Field crop: tomato
Growth stage: 1
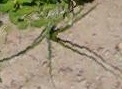
Species: cyperus